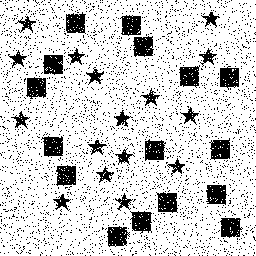
Squares: 16
Triangles: 0
Stars: 16
Total shapes: 32